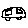
Label: car